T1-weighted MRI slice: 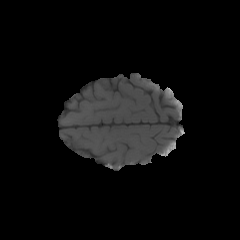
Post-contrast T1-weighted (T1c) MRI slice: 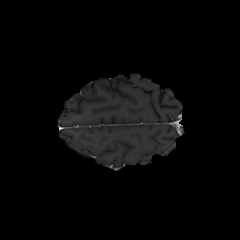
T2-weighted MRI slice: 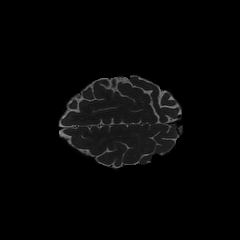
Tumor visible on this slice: no